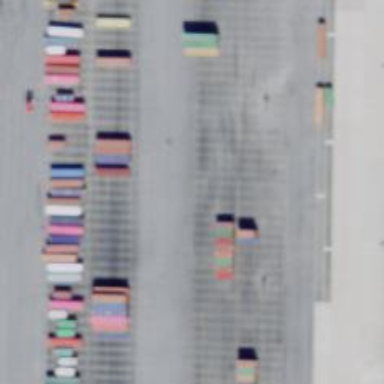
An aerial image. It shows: Intermodal railway yard.